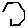
Label: hexagon